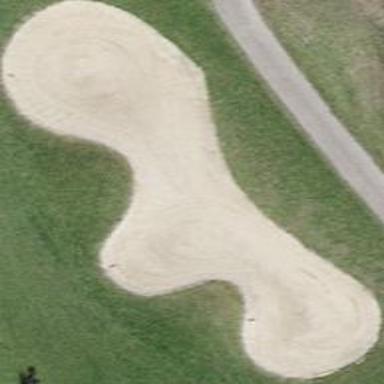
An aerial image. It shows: Sand bunker on golf course.